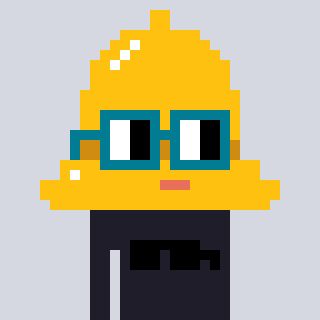
a pixel art character with square dark green glasses, a bell-shaped head and a grayscale-colored body on a cool background